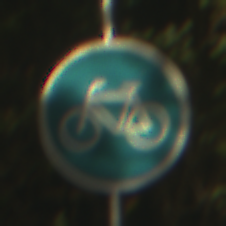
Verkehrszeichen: Radweg
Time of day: SunriseSunset
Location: Outdoor (Nature)
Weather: PartlyCloudy
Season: NotSpecified
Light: Natural